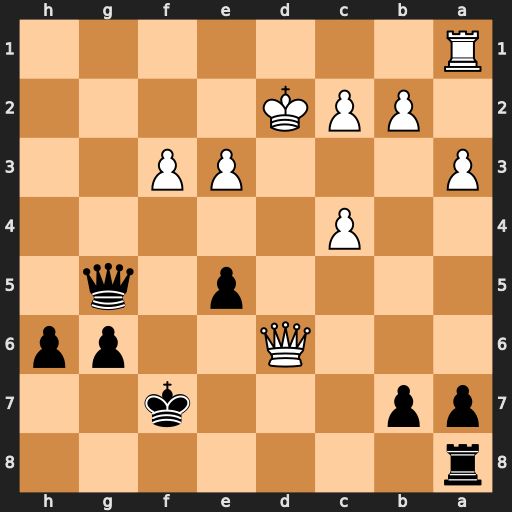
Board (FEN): r7/pp3k2/3Q2pp/4p1q1/2P5/P3PP2/1PPK4/R7
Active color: b
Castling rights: -
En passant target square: -
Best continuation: Rd8 Qxd8 Qxd8+